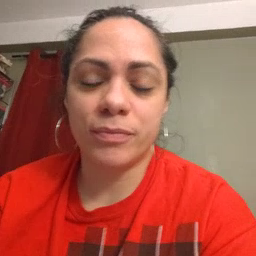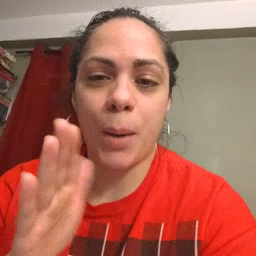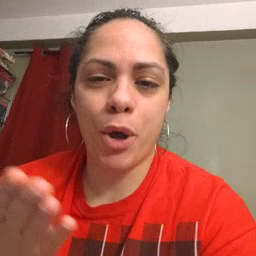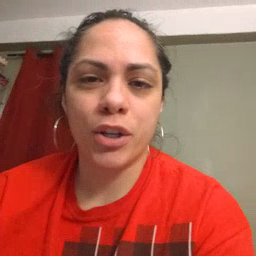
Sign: book